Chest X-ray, PA view. Patient: 23 years old, sex M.
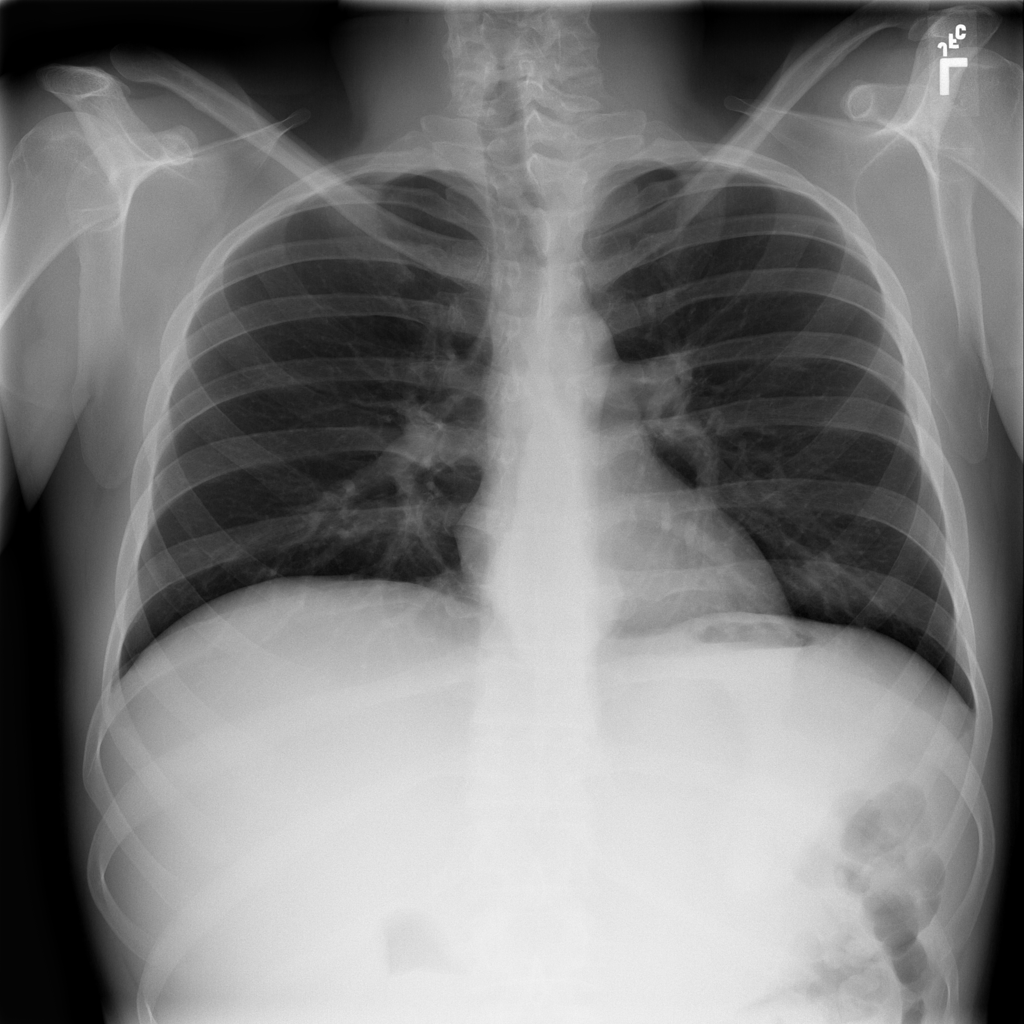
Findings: No Finding